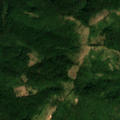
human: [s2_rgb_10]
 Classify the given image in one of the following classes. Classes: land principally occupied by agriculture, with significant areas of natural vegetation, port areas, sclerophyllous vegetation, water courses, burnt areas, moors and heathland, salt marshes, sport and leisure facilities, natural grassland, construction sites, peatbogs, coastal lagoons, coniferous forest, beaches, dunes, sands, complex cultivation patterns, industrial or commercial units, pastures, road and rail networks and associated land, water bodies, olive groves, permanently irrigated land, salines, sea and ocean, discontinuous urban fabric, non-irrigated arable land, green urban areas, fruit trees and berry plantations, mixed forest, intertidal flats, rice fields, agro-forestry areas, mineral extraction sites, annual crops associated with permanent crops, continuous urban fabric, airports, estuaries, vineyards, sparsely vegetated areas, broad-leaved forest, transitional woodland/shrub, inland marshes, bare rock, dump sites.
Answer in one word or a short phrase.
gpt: broad-leaved forest, transitional woodland/shrub